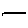
Label: line